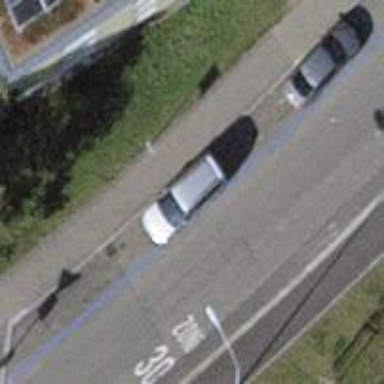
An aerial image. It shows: Parking lane designated for parking.